Field crop: maize
Growth stage: 2
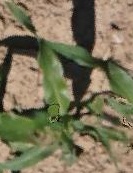
Species: maize